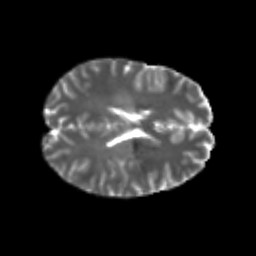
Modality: T2w
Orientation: axial
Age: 22
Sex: female
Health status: healthy
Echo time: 0.074 s